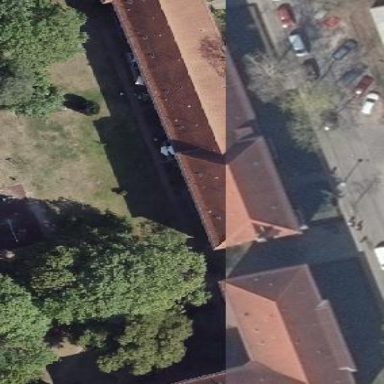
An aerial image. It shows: Hipped roof on apartment building.